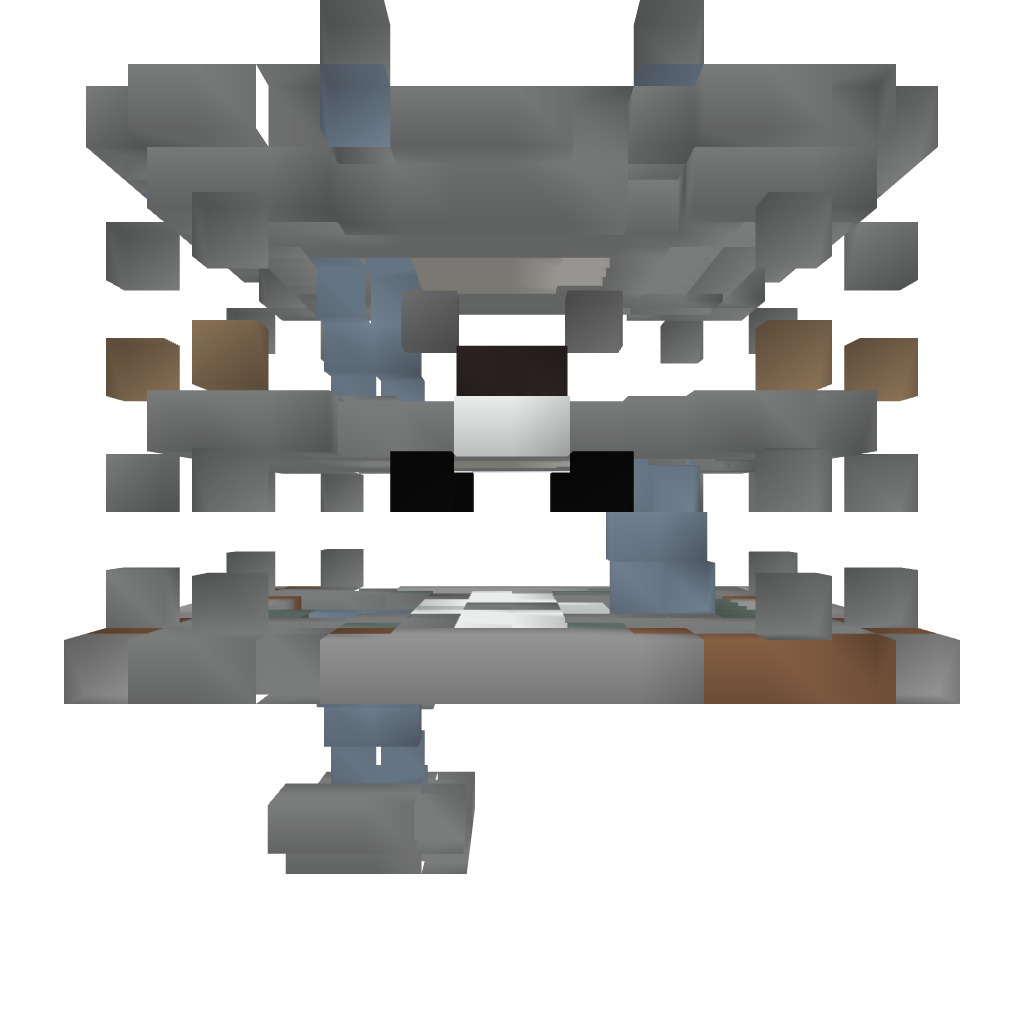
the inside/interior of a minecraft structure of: PvP Tower [White]